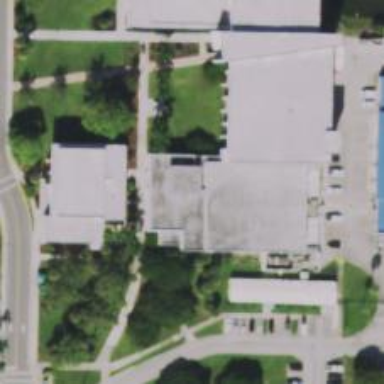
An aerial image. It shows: College building.